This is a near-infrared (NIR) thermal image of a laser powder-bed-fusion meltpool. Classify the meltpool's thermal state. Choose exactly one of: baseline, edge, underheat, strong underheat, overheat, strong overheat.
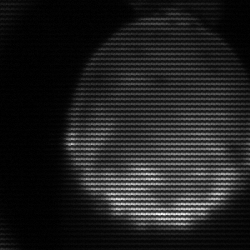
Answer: edge